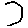
Label: hexagon